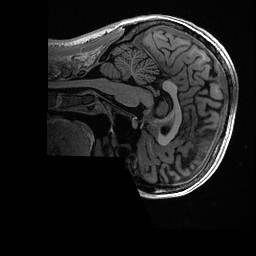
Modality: T1w
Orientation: sagittal
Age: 20
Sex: female
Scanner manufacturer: ge
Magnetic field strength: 3 T
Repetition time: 0.006952 s
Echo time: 0.00292 s